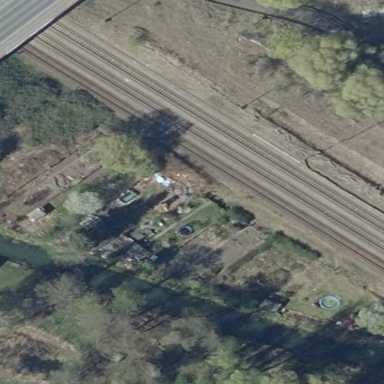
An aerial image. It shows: Allotments area.